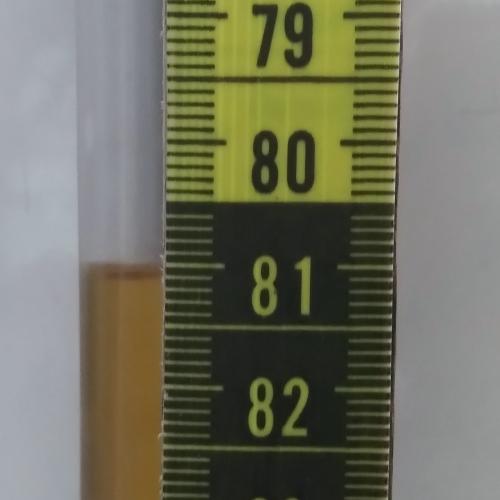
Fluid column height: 81.1 cm